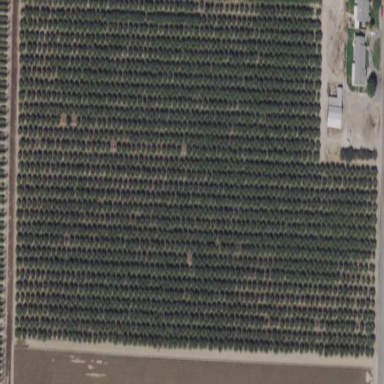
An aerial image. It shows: Orchard filled with almond trees.